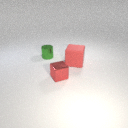
small green metal cylinder behind large red rubber cube